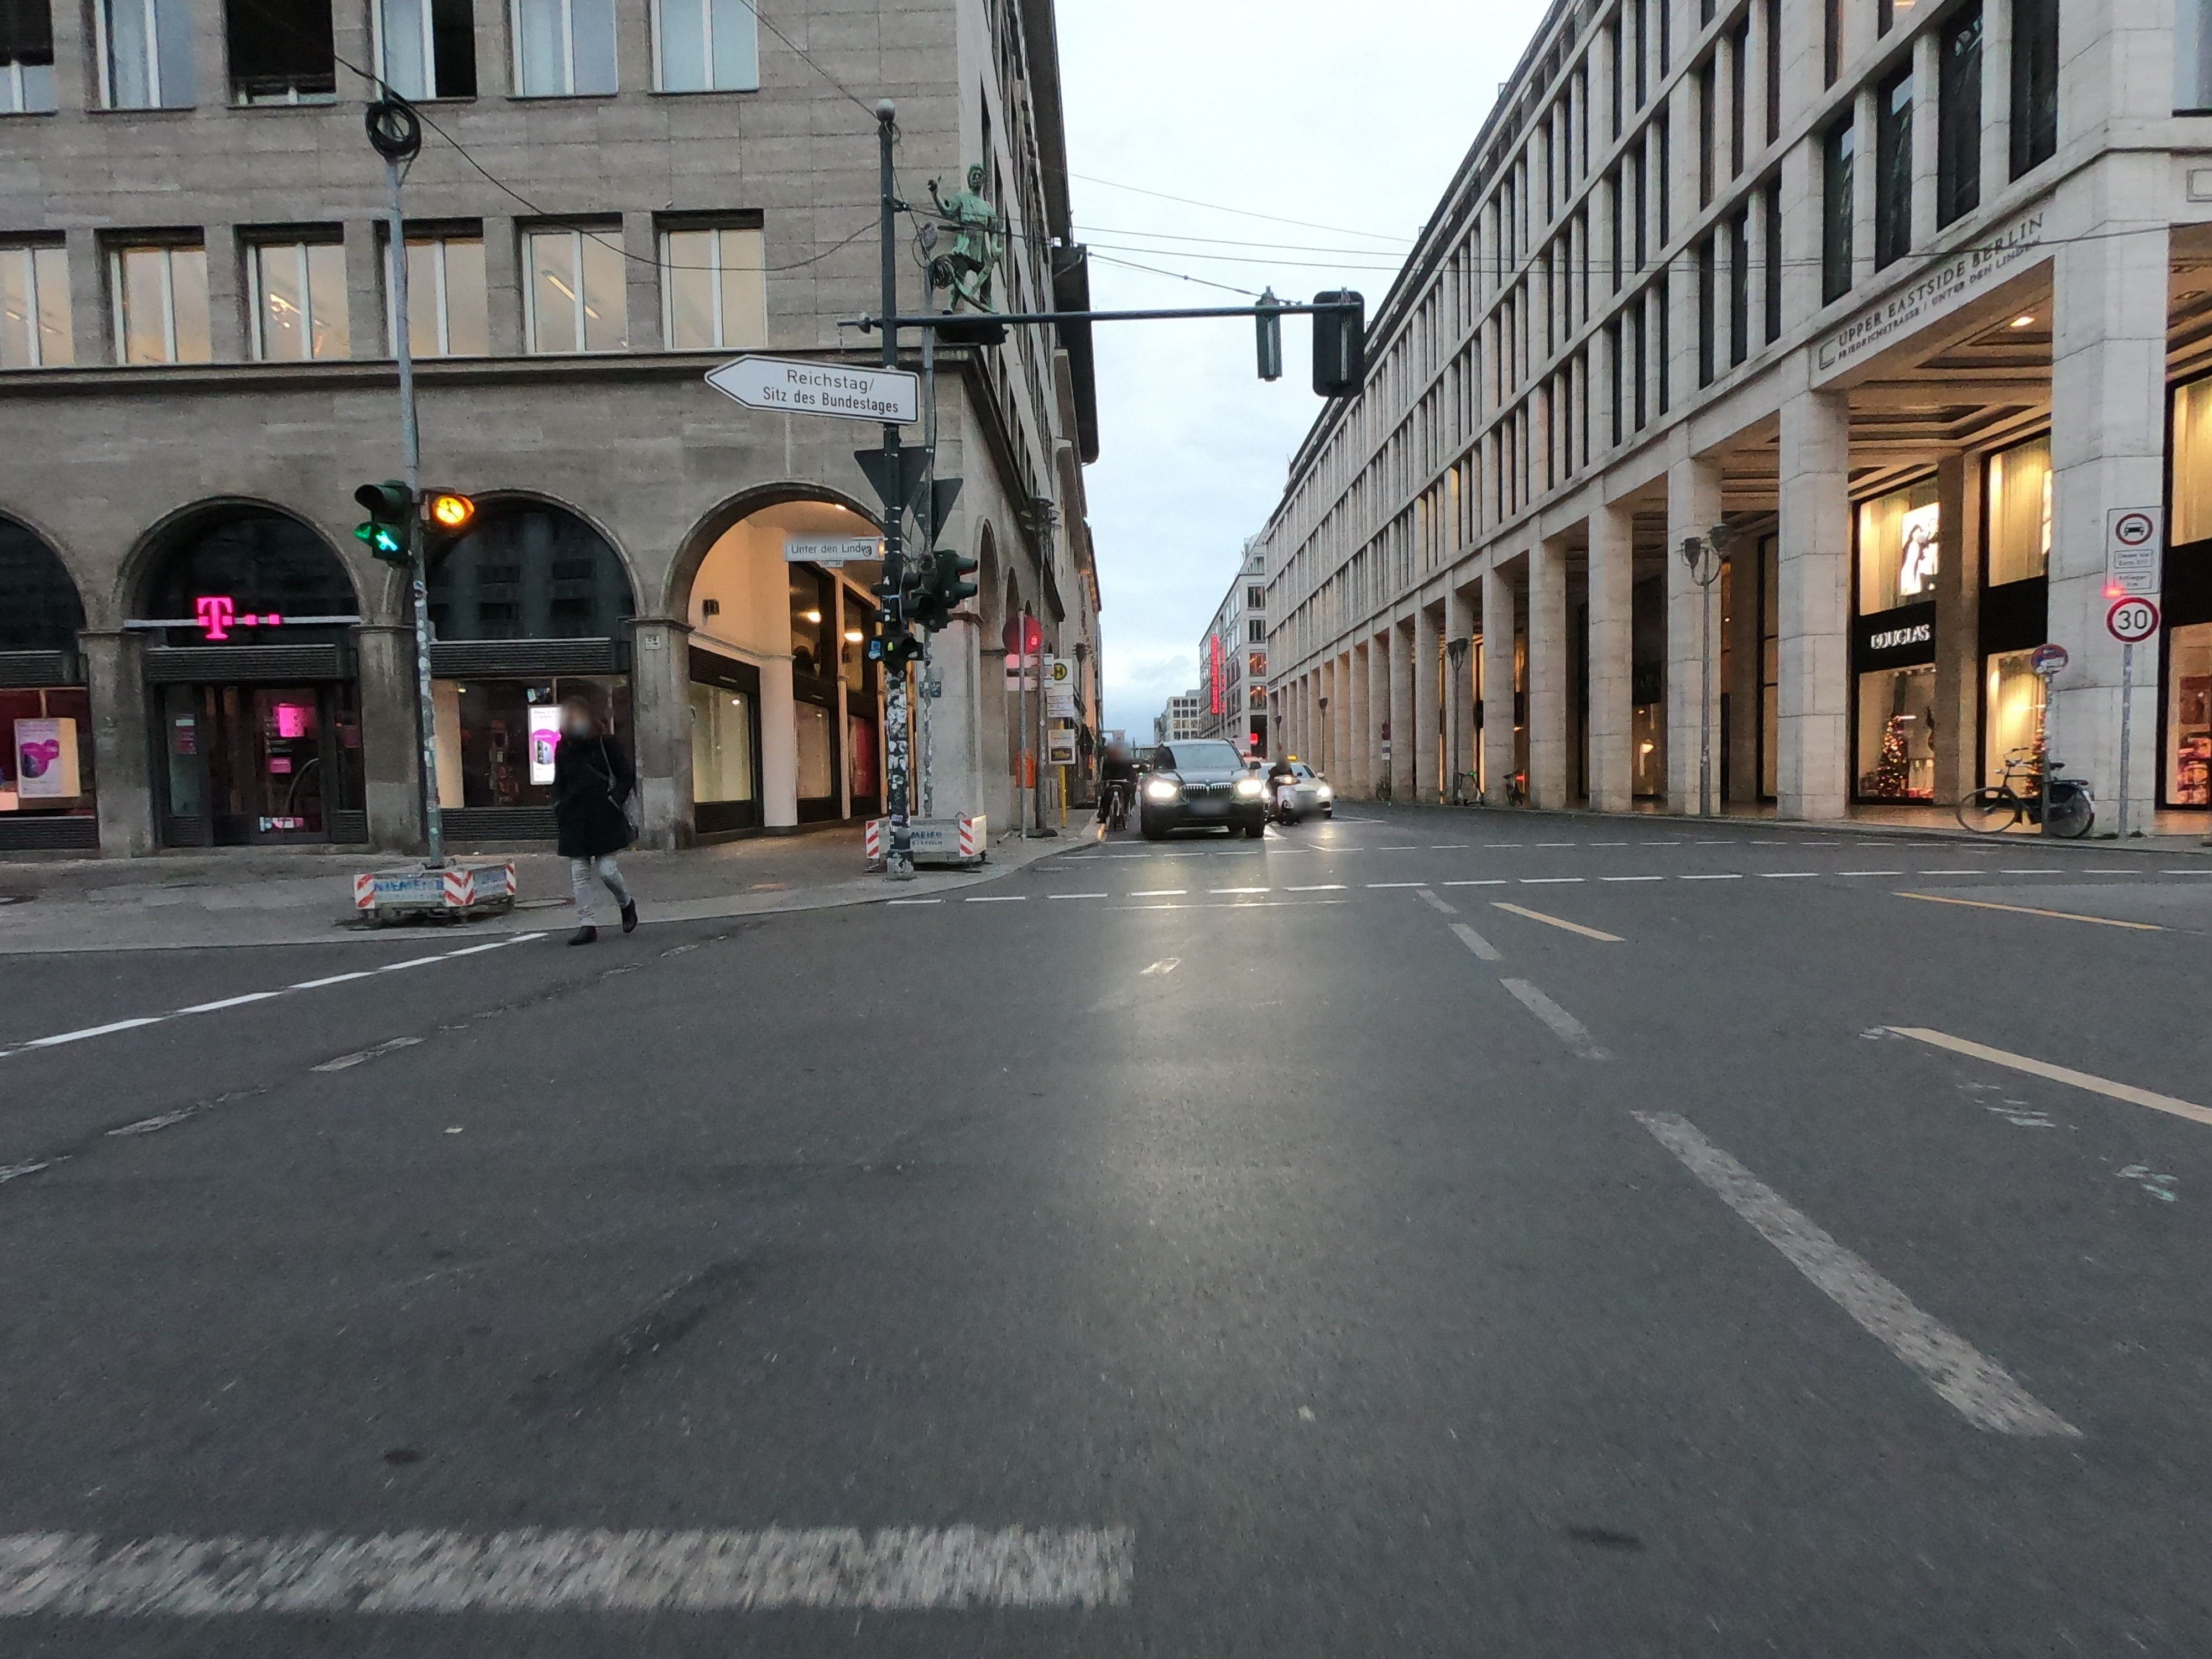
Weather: clear
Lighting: day
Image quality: good
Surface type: driving surface
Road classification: footway
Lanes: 1
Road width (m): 12.0
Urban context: urban centre
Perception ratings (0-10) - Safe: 4.52, Lively: 8.9, Beautiful: 5.29, Boring: 1.96, Depressing: 2.61, Wealthy: 7.55